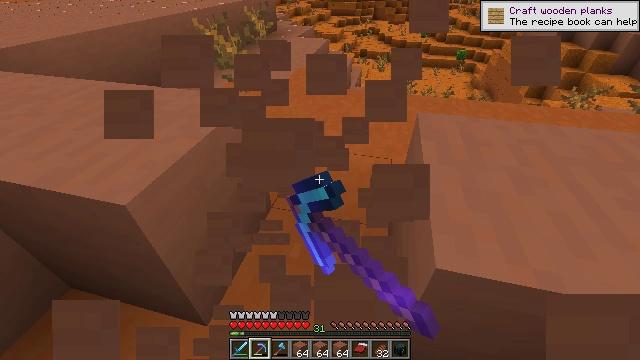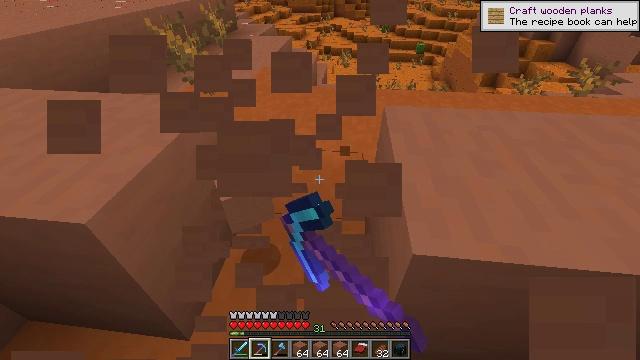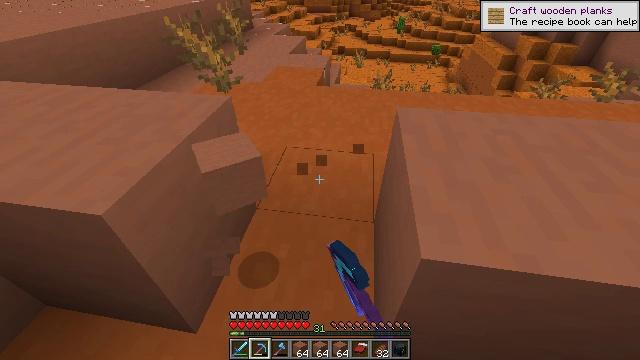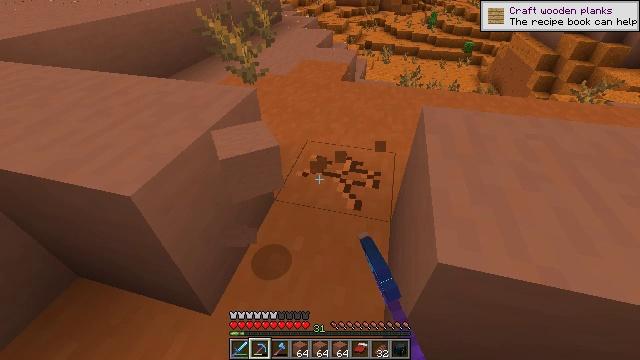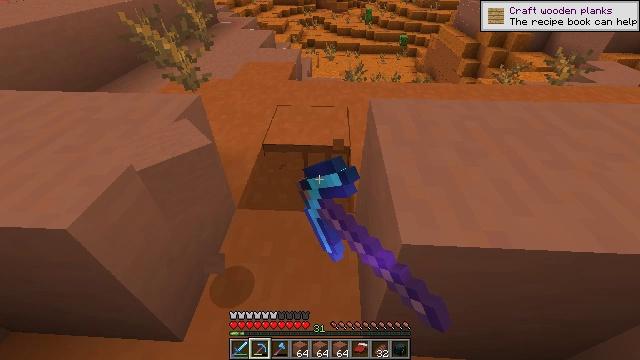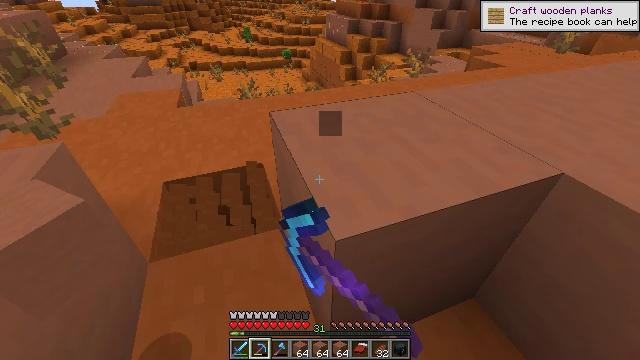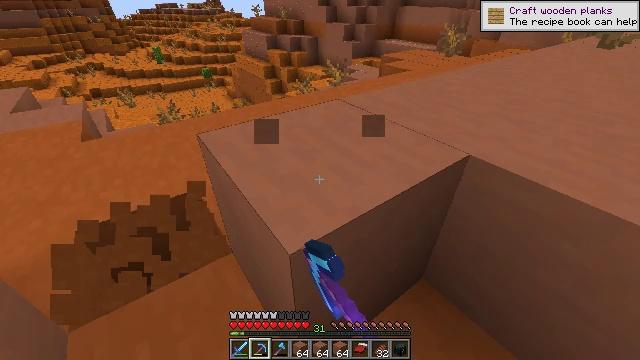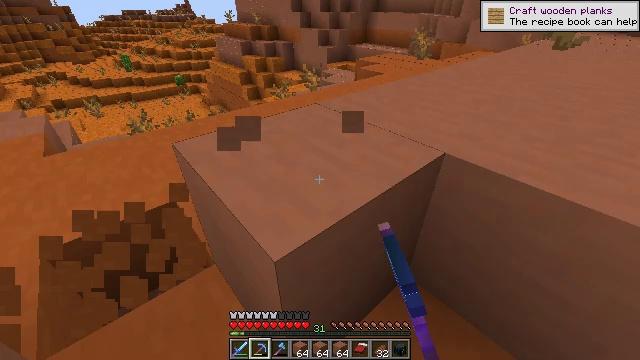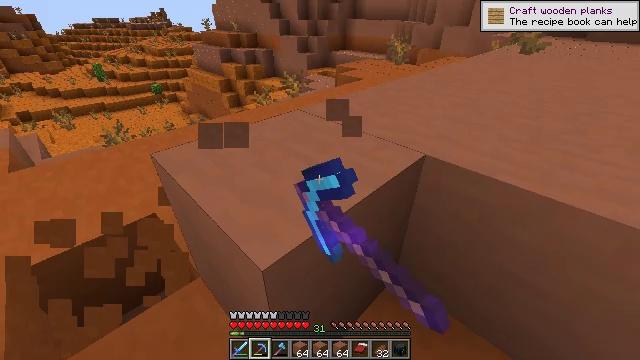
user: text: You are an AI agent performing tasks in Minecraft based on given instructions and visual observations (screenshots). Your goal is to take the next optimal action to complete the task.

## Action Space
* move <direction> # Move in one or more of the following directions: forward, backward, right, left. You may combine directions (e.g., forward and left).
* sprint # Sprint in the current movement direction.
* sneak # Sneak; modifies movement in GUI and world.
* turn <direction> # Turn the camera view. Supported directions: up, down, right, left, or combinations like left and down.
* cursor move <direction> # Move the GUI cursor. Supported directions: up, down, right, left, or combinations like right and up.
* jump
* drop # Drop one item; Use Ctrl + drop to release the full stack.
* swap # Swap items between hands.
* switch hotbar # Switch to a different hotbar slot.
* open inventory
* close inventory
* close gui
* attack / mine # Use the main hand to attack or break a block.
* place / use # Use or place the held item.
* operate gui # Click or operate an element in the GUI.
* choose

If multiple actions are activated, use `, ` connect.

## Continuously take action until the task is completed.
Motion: motion action
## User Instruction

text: Harvest the orange terracotta from structures or biomes.
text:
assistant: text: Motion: turn right, attack / mine
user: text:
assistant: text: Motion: turn left, attack / mine
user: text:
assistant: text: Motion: turn left and down, attack / mine
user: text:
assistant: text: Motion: turn right, attack / mine
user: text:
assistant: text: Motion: turn right and up, attack / mine
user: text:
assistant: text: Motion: turn right and up, attack / mine
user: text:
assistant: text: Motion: turn right, attack / mine
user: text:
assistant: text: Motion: turn right and up, attack / mine
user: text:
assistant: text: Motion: attack / mine